Question: Please look at the following image:

I'm trying to create the above in CSS, and then use some Javascript so when people click on the circle, it pulls down (i.e.e the chain becomes longer). Next click would pull it back up.
Here is what I have so far, but I'm not sure if I'm on the right path.
<URL>
'''
#pull-chain{
display: block;
position: absolute;
right: 70px;
width: 15px;
}
#pull-chain .chain{
border-left: 2px dotted #333;
height: 200px;
}
#pull-chain .handle{
background-color: #333;
width:15px;
height:15px;
border-radius: 50%;
position: relative;
left: -6px;
}
<div id="pull-chain">
<div class="chain"></div>
<div class="handle"></div>
</div>
'''
Any idea on how to improve it would be appreciated.
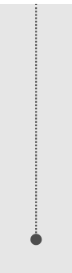
Answer: You can just add an event listener for the 'click' event, and use 'classList.toggle()' to add or remove a class. Then for that class you can just adjust the 'height':
<URL>
'''
var el = document.getElementById("pull-chain");
el.addEventListener("click", function() {
el.classList.toggle("pulled");
}, false);
'''
CSS:
'''
#pull-chain.pulled .chain {
height: 350px;
}
'''
If you want it to animate as well you should add the 'transition' property to the original '.chain' ruleset:
'''
#pull-chain .chain {
/* removed other declarations for clarity */
transition: height 0.5s ease-in-out;
}
'''
See it in action: <URL>
As an aside, note that your CSS is very specific with each selector including an ID and having inline styles. Removing those IDs from the selectors would still select the same element and make the code more maintainable. '.chain' instead of '#pull-chain .chain', etc. Then the CSS above could just be '.pulled .chain'. As it currently stands I need to include the ID in the selector so that it is more specific than the original 'height' property.